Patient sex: M
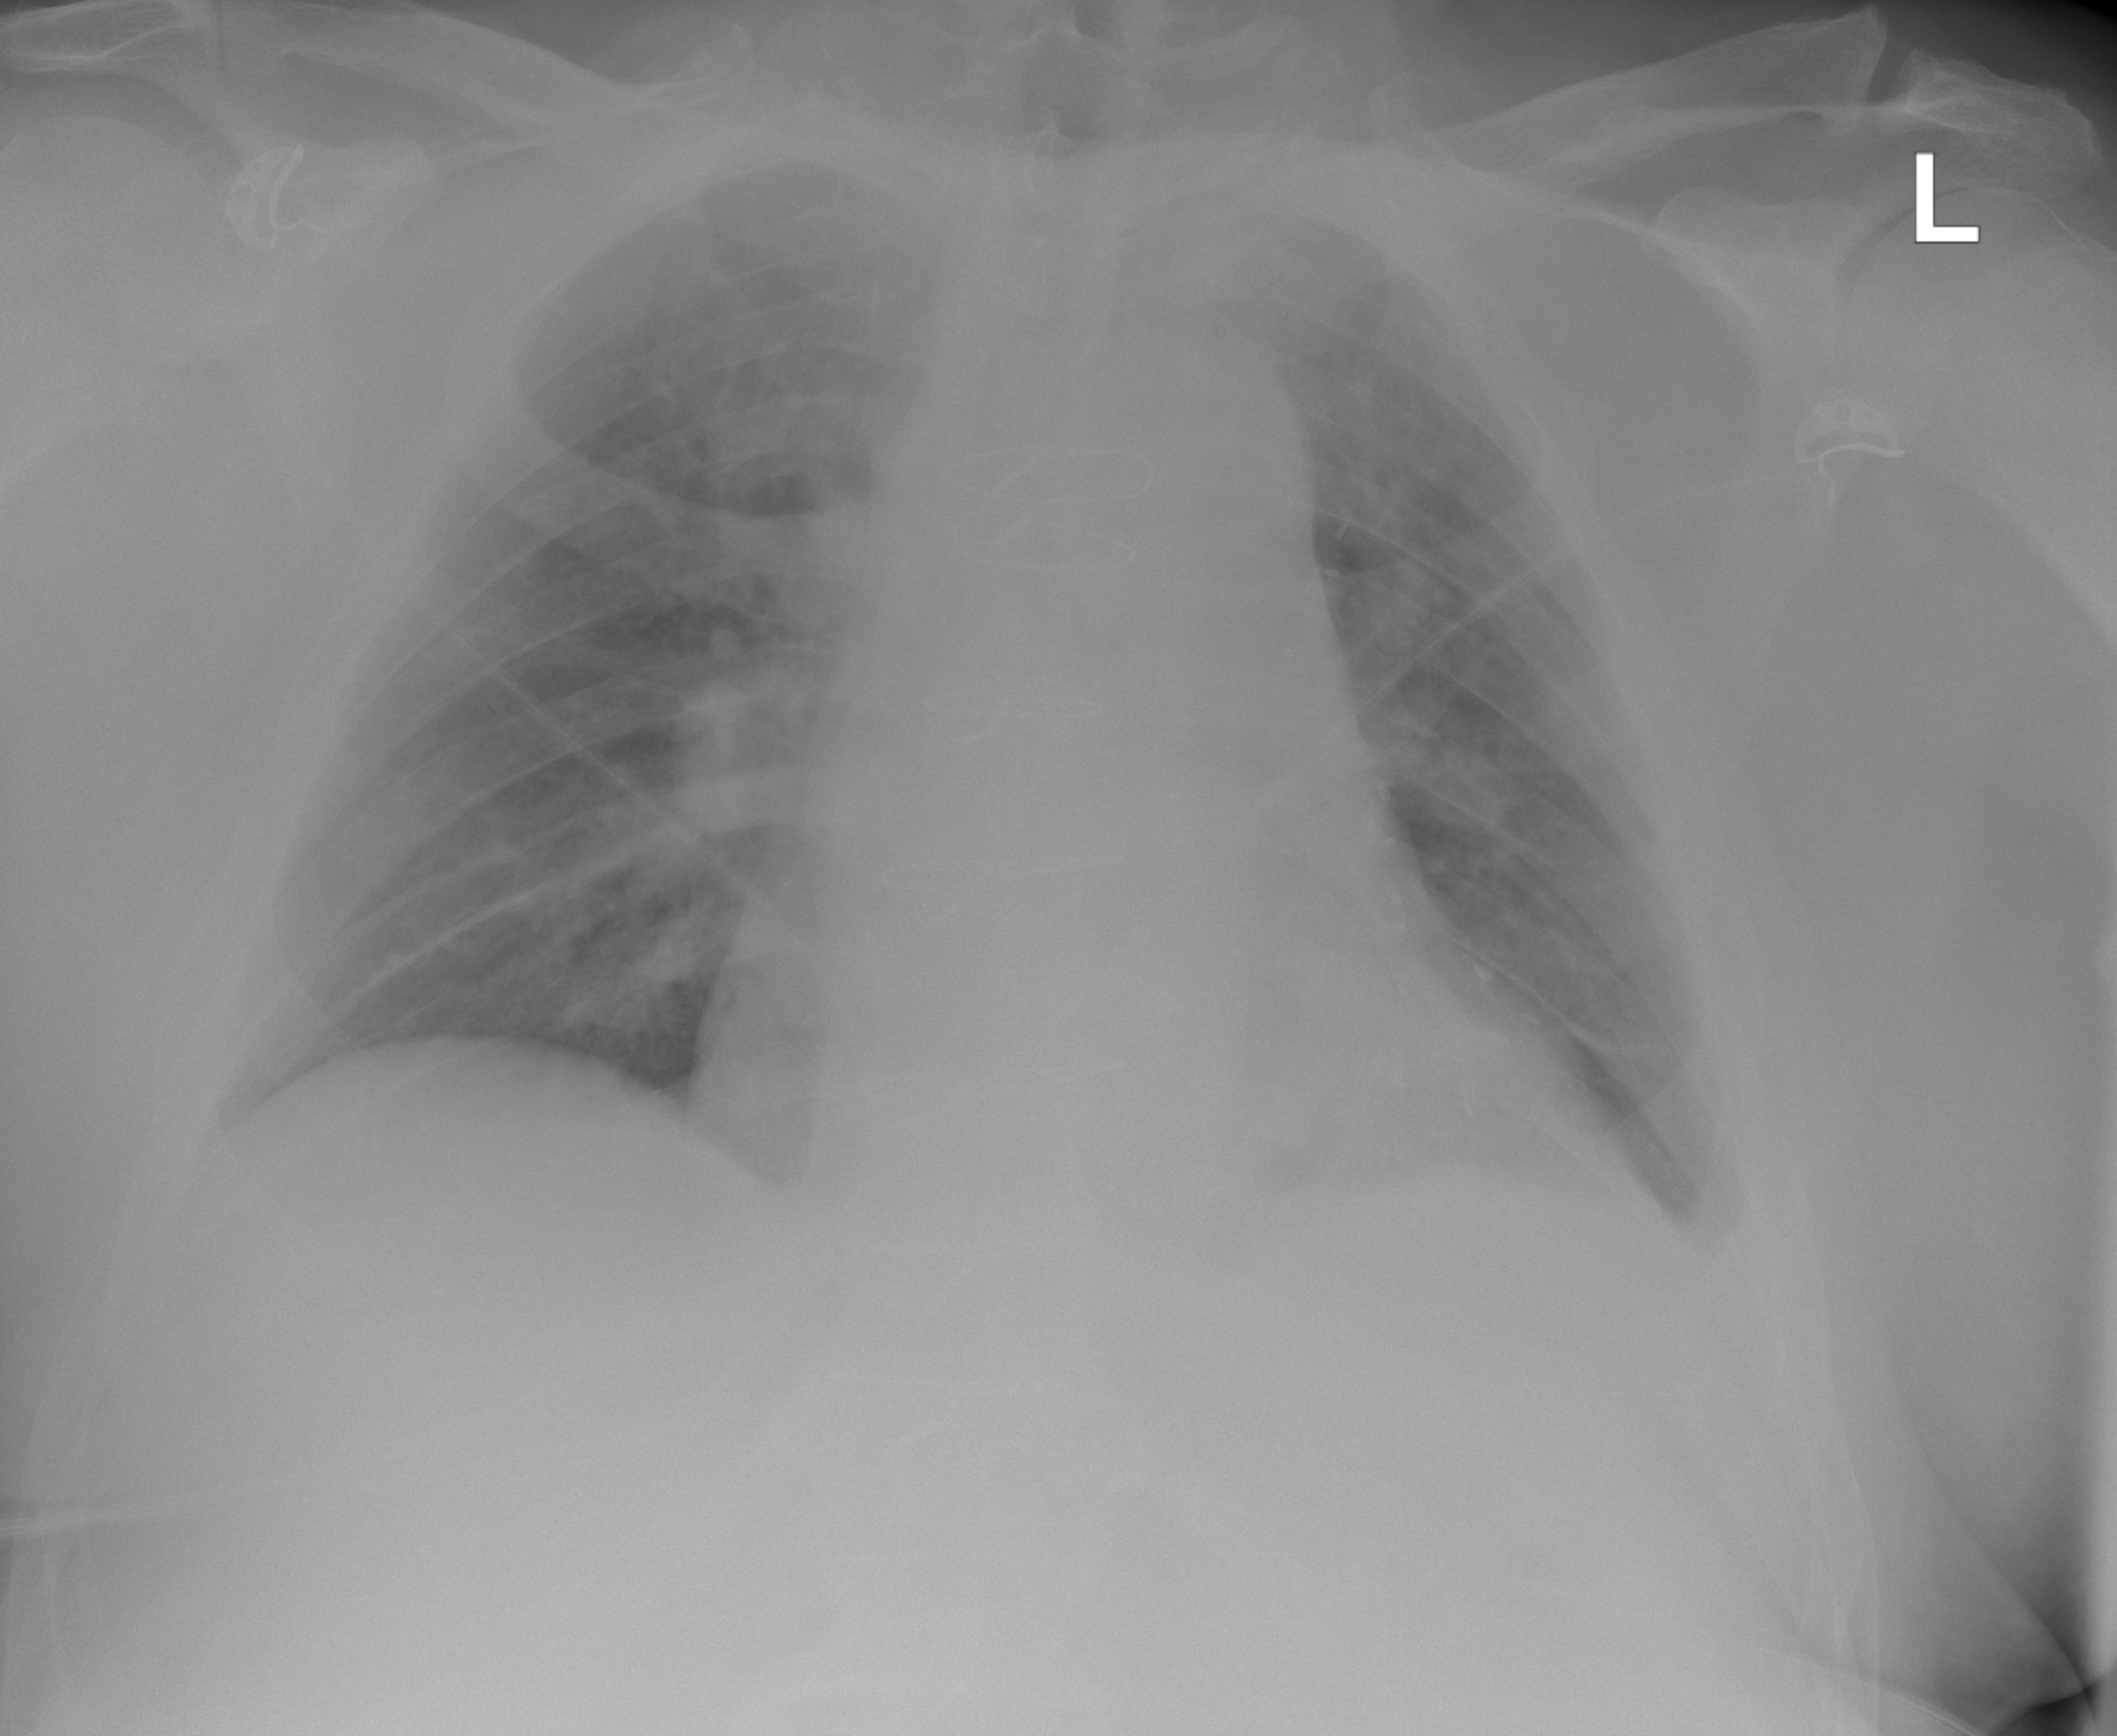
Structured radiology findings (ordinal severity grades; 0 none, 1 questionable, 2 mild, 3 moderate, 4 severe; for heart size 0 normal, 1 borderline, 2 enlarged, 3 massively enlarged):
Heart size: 2
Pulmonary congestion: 2
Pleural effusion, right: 0
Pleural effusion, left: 2
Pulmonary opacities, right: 2
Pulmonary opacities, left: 2
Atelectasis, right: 0
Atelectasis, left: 0